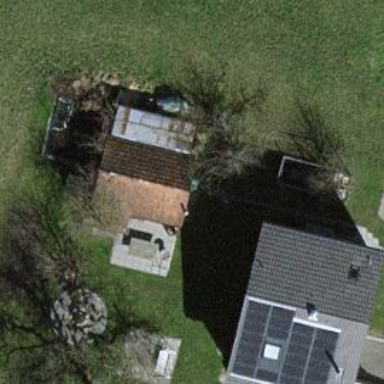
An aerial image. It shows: Gabled shed with brown roof tiles laid across.